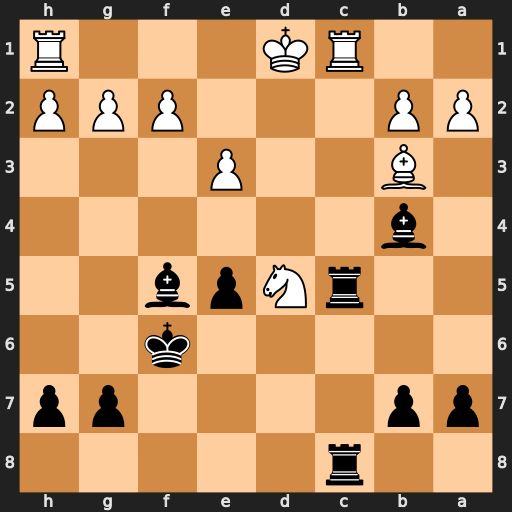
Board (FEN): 2r5/pp4pp/5k2/2rNpb2/1b6/1B2P3/PP3PPP/2RK3R
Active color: b
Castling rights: -
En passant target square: -
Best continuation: Rxd5+ Bxd5 Rd8 Ke2 Rxd5